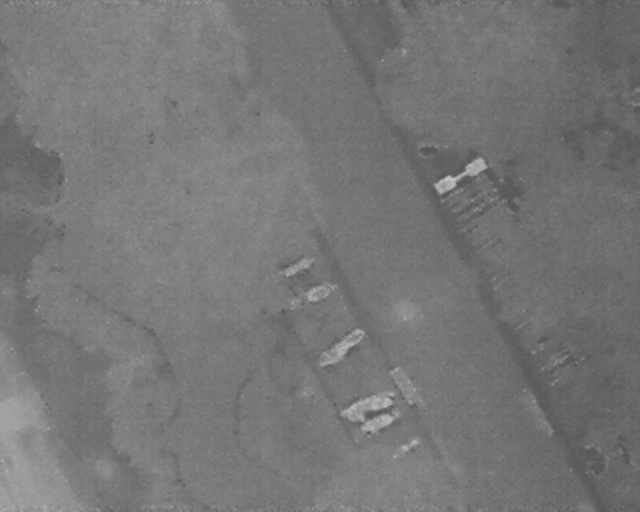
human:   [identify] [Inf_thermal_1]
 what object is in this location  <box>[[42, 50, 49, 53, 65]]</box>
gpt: <ref>1 medium bicycle at the center</ref>

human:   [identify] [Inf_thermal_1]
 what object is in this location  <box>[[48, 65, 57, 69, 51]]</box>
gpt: <ref>1 large bicycle at the center</ref>

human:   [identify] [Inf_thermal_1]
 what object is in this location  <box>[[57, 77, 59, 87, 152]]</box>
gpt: <ref>1 medium bicycle at the bottom</ref>